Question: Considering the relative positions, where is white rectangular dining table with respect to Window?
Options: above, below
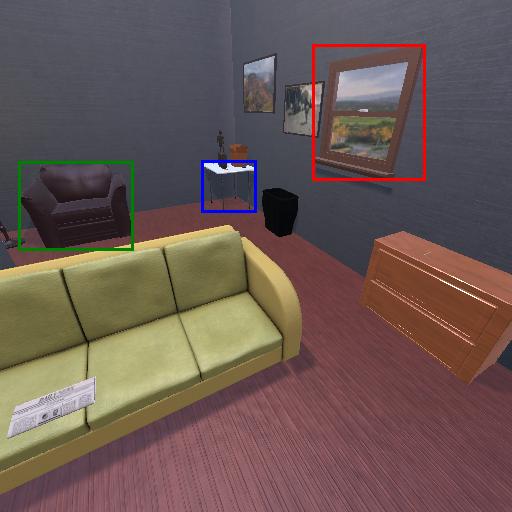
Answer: above